Question: I have a circular progress-bar and it works fine.But Background is not appearing, even though i have given shape for "background" in the xml drawable file and also progress starts from the right side of the circle (as shown in the figure). I want it to make it from the top.

Here is my code:
'''
<ProgressBar
android:id="@+id/progressBarToday"
style="?android:attr/progressBarStyleHorizontal"
android:layout_width="50dip"
android:layout_height="50dip"
android:layout_centerInParent="true"
android:indeterminate="false"
android:max="60"
android:progress="0"
android:progressDrawable="@drawable/progressbar" />
'''
progressbar.xml
'''
<?xml version="1.0" encoding="UTF-8" ?>
<layer-list xmlns:android="http://schemas.android.com/apk/res/android">
<item android:id="@android:id/background"> <---not working!
<shape
android:innerRadiusRatio="3"
android:shape="ring"
android:thicknessRatio="7.0">
<solid android:color="@color/red"/>
</shape>
</item>
<item android:id="@android:id/progress">
<shape
android:innerRadiusRatio="3"
android:shape="ring"
android:thicknessRatio="7.0">
<solid android:color="@color/blue"/>
</shape>
</item>
</layer-list>
'''
I use following code to set progress:
'''
ProgressBar pb = (ProgressBar)FindViewById (Resource.Id.progressBarToday);
_progressBar.Progress = _progressCount;
'''
Why the background is not appearing? and How can i make the progress start from the top?
Anyone please help, Thanks.
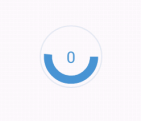
Answer: I got it working
'''
<ProgressBar
android:id="@+id/progressBarToday"
style="?android:attr/progressBarStyleHorizontal"
android:layout_width="50dip"
android:layout_height="50dip"
android:layout_centerInParent="true"
android:indeterminate="false"
android:max="60"
android:progress="0"
android:background="@drawable/bg" // here is working background
android:progressDrawable="@drawable/progressbar" />
'''